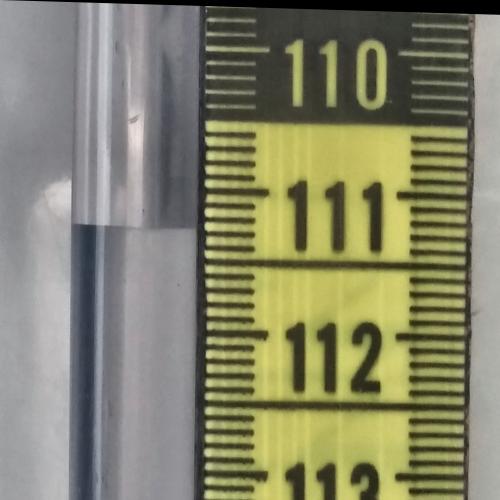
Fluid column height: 111.3 cm